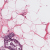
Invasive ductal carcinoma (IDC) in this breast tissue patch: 0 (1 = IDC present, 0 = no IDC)